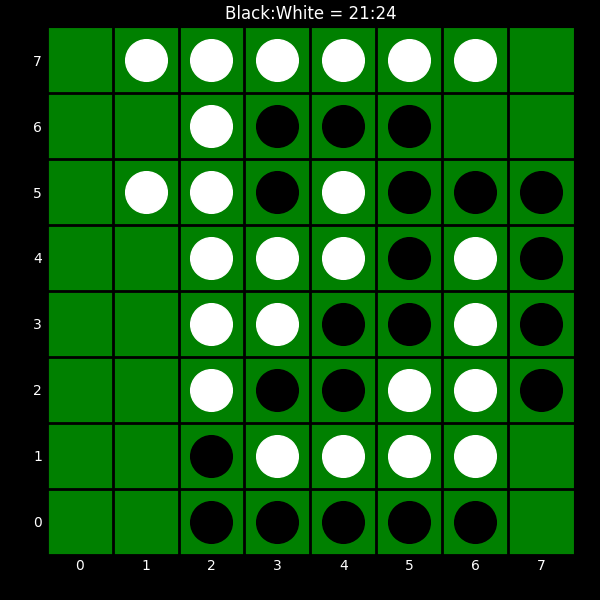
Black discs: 21
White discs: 24